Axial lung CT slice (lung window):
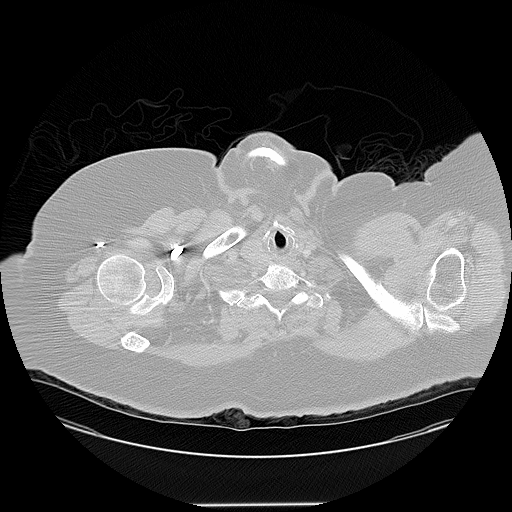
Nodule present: no